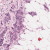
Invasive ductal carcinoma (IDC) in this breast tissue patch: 1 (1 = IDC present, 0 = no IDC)